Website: apple
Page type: payment
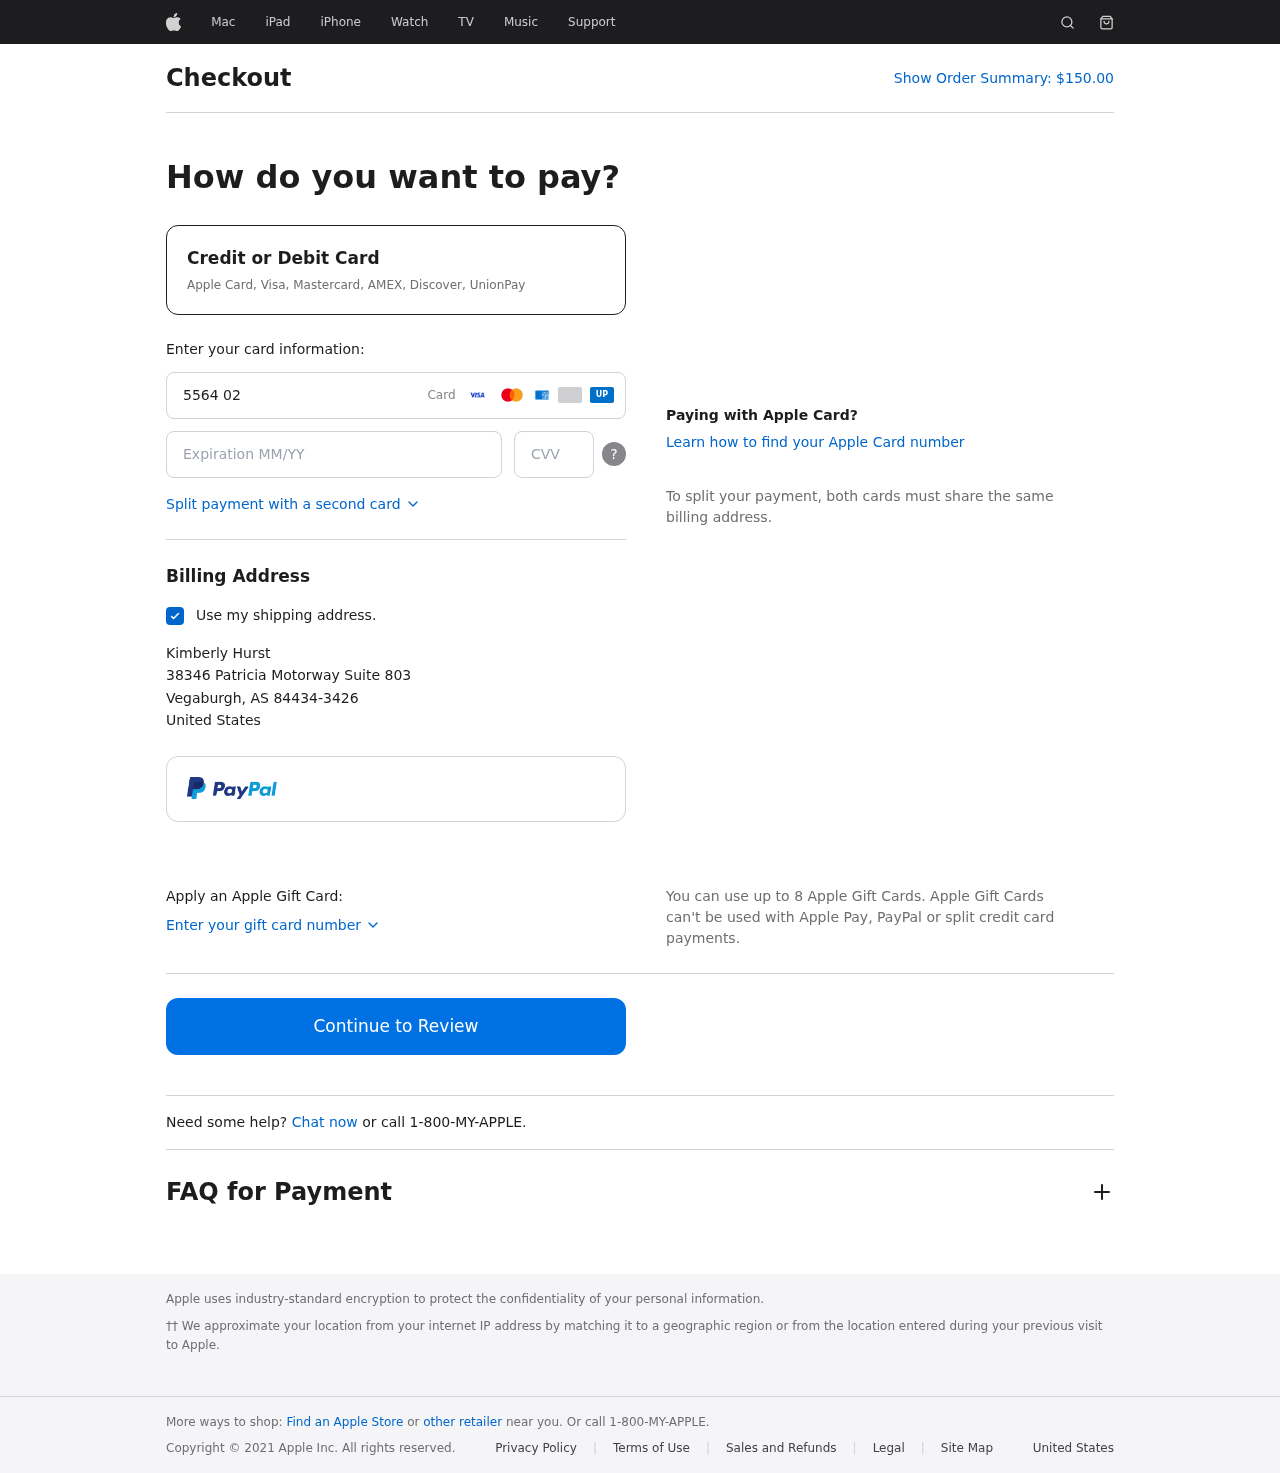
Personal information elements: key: PII_CARD_CVV
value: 350
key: PII_CARD_EXPIRY
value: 04/26
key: PII_CARD_NUMBER
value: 5564 0210 4214 4942
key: PII_CITY
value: Vegaburgh
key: PII_COUNTRY
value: United States
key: PII_FULLNAME
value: Kimberly Hurst
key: PII_POSTCODE_FULL
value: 84434-3426
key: PII_STATE_ABBR
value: AS
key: PII_STREET
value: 38346 Patricia Motorway Suite 803
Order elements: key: ORDER_TOTAL
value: $150.00